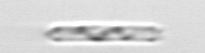
Label: Cerataulina_pelagica